Question: I have Googled this issue for a good while now, but I can't find a single article that discusses the speed of Joomla rather than the loading speed of external resources like scripts and images. My Apache + PHP setup is performing very well - compression is enabled and I'm using a local virtual machine to run it. The problem is with Joomla on the server side, and I don't know how to track down the source of it.
A page on my local Joomla setup takes between 2 and 3 seconds to load. According to the tab in Chrome Developer Tools, the browser waits for the HTML page for about 2 seconds, then loads all the external resources in about 0.3 seconds. This is the case for page, even the administrator pages. This leads to very frustrating page-surfing, as every link click is followed by a pretty long wait. For illustration, here is a screenshot of the loading speed graph. The blue line is the HTML page:

What is it about Joomla that can take 2 seconds of processing for request? Is Joomla just this slow, or must something be wrong with my setup? If so, how do I debug it?
---
### What I've tried
- '<?php phpinfo(); ?>'-
---
### Joomla profile information for loading the front page:
Notice that the "afterInitialise", "afterDispatch" and "afterRenderModule mod_menu (All Front End Views)" steps take almost a third of a second each. Each of those points run for longer than I would accept the whole script running. Any clues on how to reduce those?
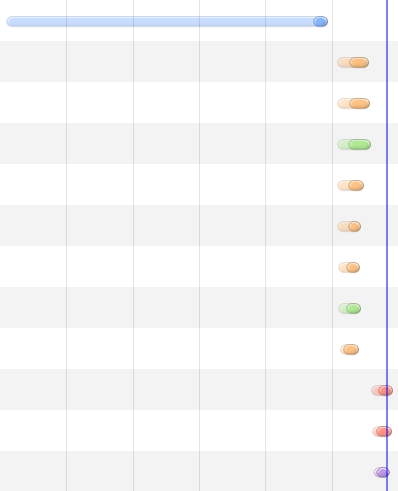
Answer: joomla is just slow (i expect to get marked down for this), but it is. I have tested with APC, eAccelerator and a couple of others with various versions of PHP and apache, even tried with nginx, both as a module and FastCGI.
it seems that joomla is just bloated now. personally, if your using it for simple CMS purposes, i would recommend wordpress for beginners, or drupal for more advanced users.